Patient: sex F, age 57
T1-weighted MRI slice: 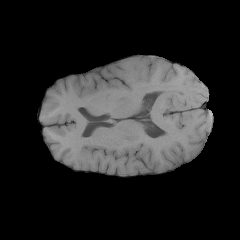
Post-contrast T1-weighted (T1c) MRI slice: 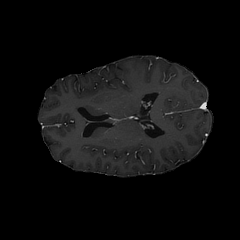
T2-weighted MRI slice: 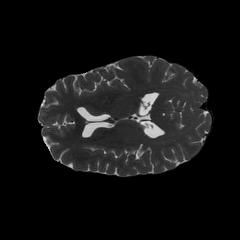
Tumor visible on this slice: no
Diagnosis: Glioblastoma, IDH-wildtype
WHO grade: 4